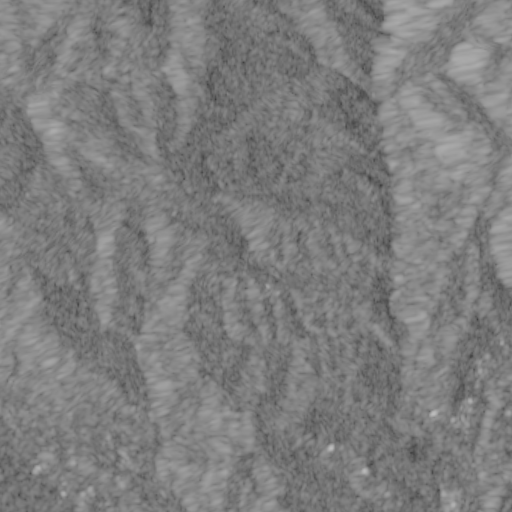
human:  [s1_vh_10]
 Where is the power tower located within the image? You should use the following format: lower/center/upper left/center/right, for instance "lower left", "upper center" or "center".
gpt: The power tower is located in the upper left of the image.
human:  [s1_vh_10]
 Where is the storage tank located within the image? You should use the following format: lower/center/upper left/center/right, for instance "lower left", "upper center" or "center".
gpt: The storage tank is located in the center left of the image.
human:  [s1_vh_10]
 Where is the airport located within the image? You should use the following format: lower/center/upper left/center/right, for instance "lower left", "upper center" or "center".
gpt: There is no airport in the image.

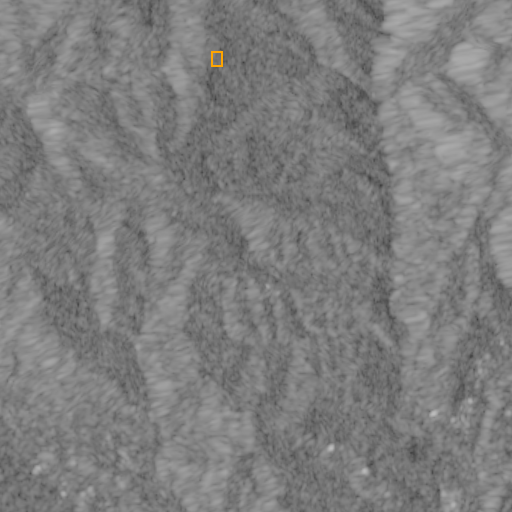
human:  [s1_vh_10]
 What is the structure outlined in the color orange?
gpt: The structure outlined in orange is a park.
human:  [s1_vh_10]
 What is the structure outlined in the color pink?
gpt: There is no pink outline.